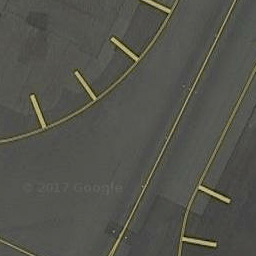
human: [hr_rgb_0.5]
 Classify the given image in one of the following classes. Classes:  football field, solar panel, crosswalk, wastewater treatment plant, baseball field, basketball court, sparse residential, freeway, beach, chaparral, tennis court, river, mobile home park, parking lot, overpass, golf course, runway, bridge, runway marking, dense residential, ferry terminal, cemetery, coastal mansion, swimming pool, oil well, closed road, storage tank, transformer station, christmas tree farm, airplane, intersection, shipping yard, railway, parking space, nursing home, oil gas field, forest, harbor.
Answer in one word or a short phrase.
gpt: runway marking